Question: Two important facts:
1. This is what I mean by 'out of position':

1. The div in question initially has style="display:none;" (it only shows when a link is clicked, JQuery solution). When that style is removed, the map works fine - however, I need that style because I can't allow that di> to show until the link is clicked (one of the links on the left in the screencap).
Can anyone suggest a way to make the map show properly?
If not, maybe you can suggest a way to make the di> show/hide when the links are clicked without having that style? Note that it is only one of seven divs that show/hide in the same way, so a solution would have to take that into account. This is the jQuery I'm using for each div (shows that div when link is clicked and hides all the others):
'''
<script type="text/javascript">
$(function() {
$('#show_mapa').click(function() {
$('#mapa').show();
$('#podaci').hide();
$('#udaljenosti').hide();
$('#pojedinosti').hide();
$('#slika').hide();
$('#slike').hide();
$('#dodaj').hide();
return false;
});
});
</script>
'''
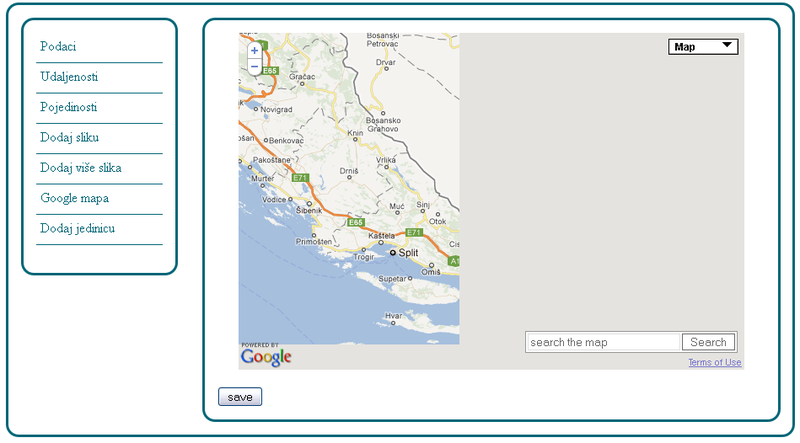
Answer: When you initialize a google map inside a hidden div, this happens. You need to call a method on the map object after showing it to make it display correctly (onResize()).
<URL>
this might be of help.